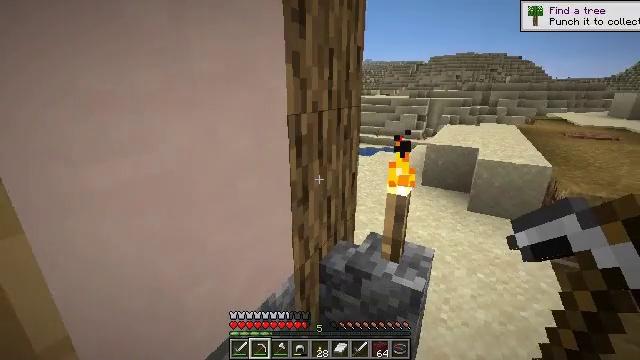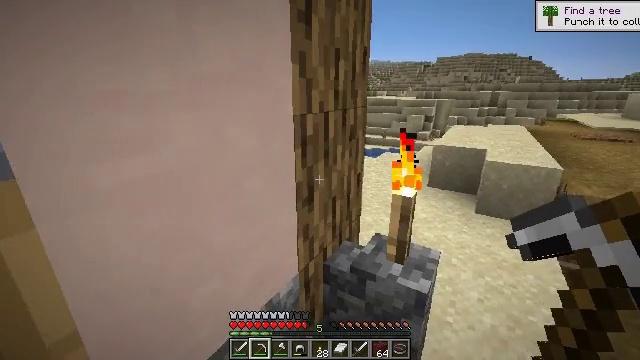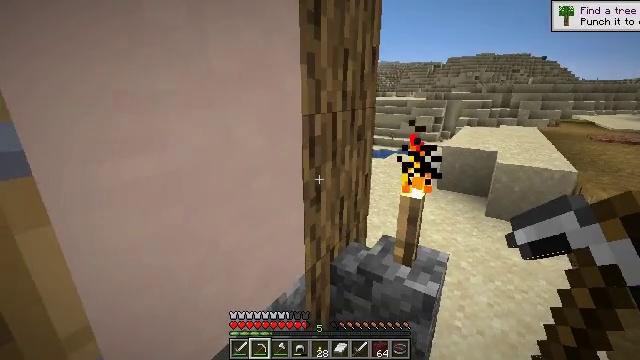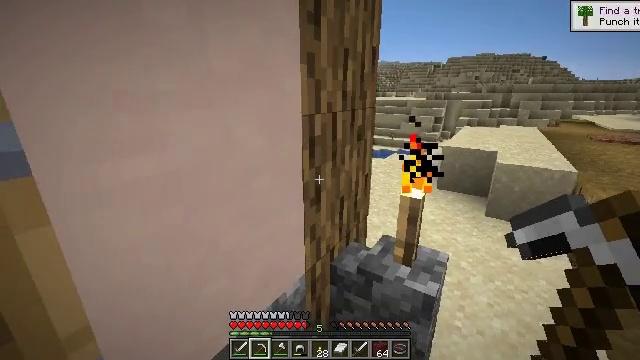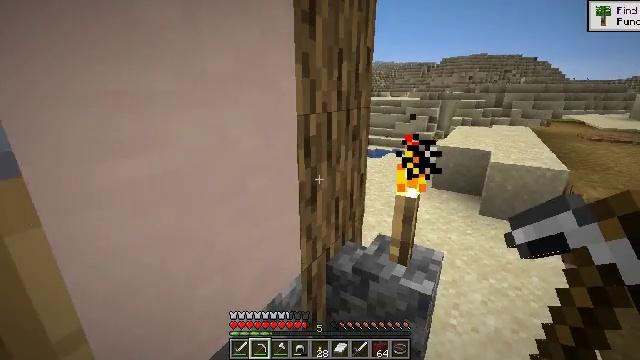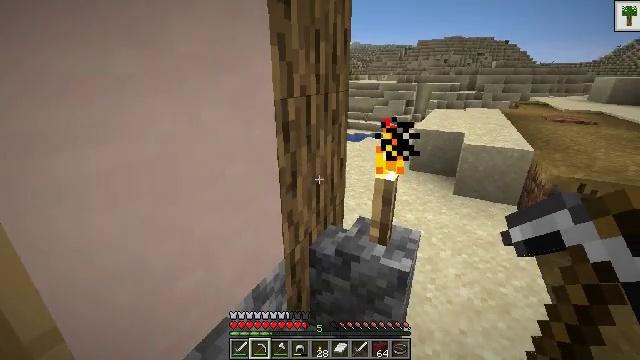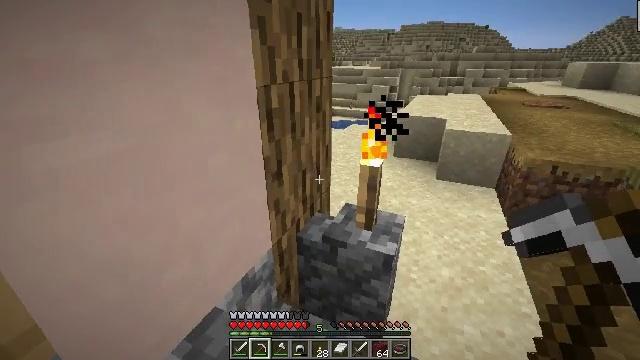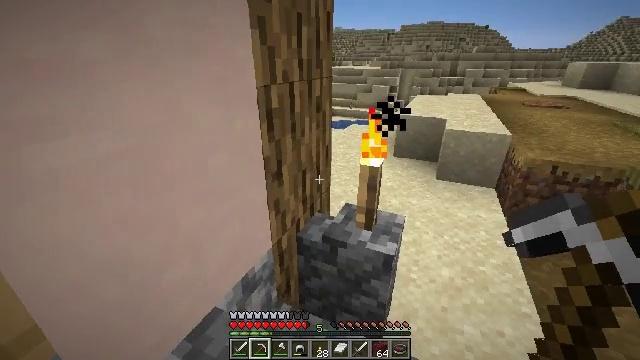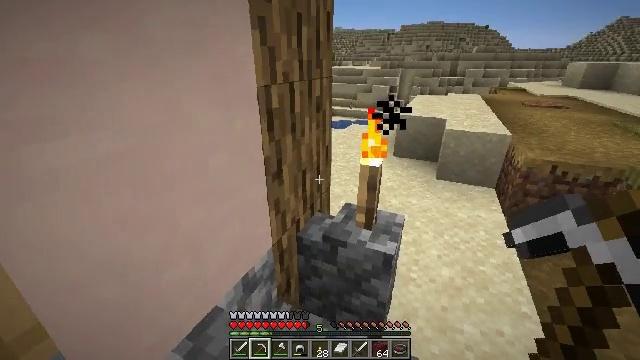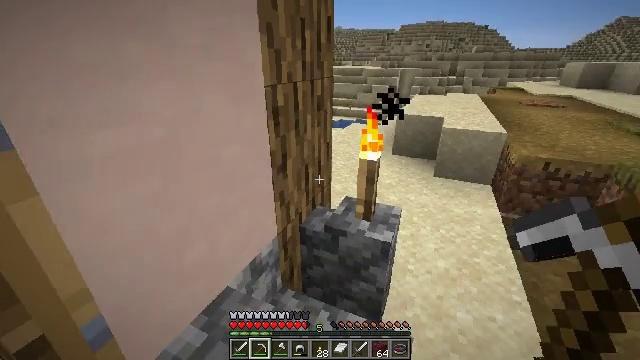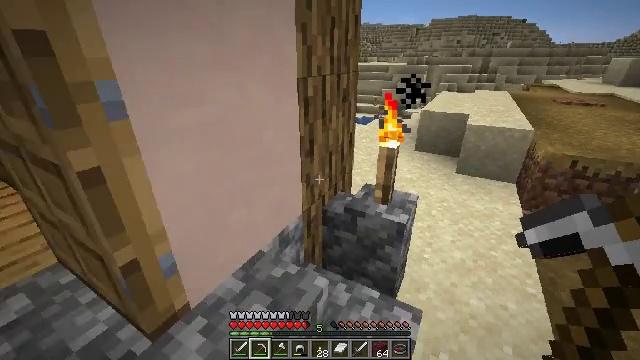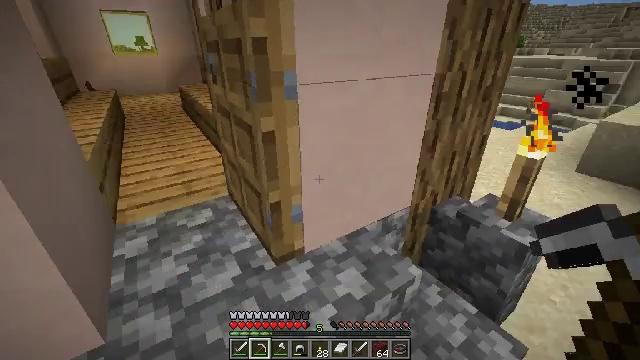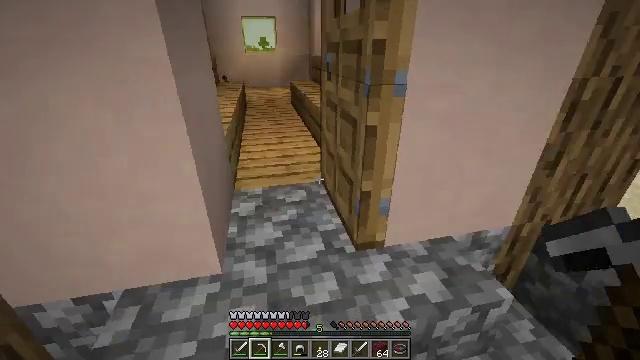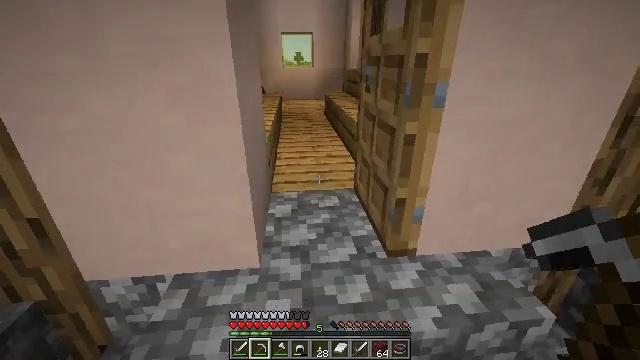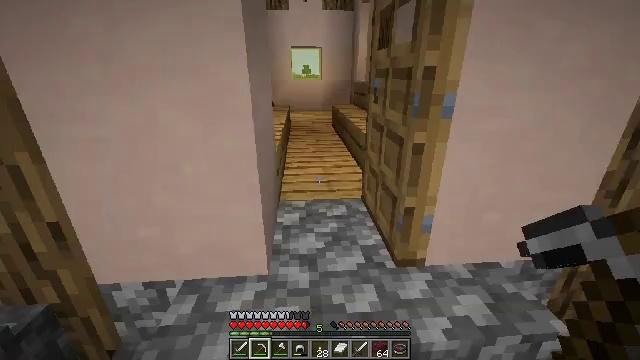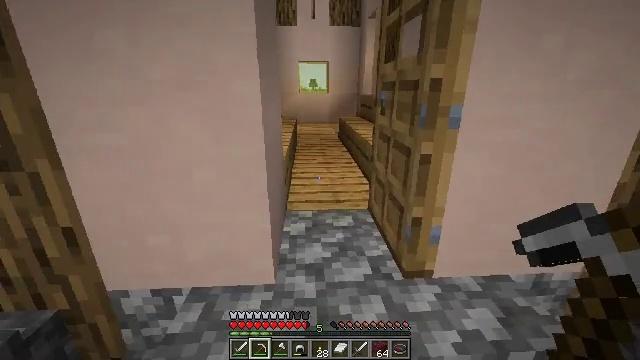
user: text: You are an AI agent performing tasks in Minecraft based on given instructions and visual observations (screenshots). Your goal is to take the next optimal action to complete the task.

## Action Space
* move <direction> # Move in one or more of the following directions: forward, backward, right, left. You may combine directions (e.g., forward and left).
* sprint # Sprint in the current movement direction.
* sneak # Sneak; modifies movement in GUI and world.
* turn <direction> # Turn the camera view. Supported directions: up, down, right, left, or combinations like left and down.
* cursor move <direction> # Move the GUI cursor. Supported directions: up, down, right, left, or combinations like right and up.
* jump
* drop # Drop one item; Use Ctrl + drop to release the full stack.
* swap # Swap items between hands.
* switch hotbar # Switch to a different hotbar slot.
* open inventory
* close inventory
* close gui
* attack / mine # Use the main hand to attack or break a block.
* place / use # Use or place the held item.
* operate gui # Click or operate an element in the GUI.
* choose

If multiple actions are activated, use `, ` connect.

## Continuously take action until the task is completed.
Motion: motion action
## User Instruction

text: Dig and collect smooth stone.
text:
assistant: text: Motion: turn left
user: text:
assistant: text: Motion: turn left
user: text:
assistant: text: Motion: no_op
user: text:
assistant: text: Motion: turn right
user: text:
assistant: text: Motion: turn right and down
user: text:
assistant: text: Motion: turn right and down
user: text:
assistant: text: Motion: no_op
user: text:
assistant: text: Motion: move back
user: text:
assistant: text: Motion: move back
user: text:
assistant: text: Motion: move back, turn left
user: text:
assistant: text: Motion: move back, turn left and down
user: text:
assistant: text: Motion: turn left
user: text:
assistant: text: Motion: turn left and up
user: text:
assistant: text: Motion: turn left and up
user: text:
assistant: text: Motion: turn left and up
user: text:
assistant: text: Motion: turn left and up
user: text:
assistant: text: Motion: turn up
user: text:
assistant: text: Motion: turn up
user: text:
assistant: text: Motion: turn right and up
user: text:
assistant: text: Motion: turn right
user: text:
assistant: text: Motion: turn right
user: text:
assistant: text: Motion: no_op
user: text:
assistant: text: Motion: no_op
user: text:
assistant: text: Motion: turn right and up
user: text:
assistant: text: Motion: turn right and up
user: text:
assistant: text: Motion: no_op
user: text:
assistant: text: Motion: use / place
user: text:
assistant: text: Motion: use / place
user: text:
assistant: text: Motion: move left, turn left, use / place
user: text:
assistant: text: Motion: move left, turn left